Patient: sex M, age 60
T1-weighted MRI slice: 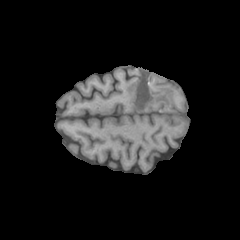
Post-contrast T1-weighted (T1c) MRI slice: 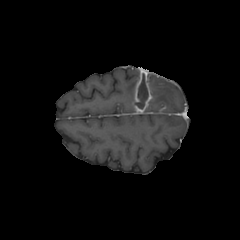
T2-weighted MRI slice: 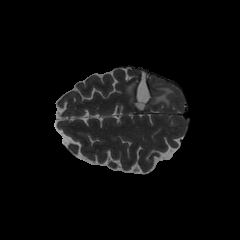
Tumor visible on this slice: yes
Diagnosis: Glioblastoma, IDH-wildtype
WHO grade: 4